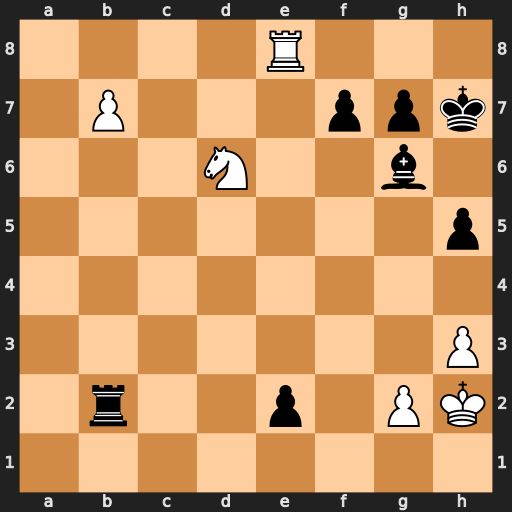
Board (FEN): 4R3/1P3ppk/3N2b1/7p/8/7P/1r2p1PK/8
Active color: w
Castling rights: -
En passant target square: -
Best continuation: Rxe2 Rxe2 b8=Q